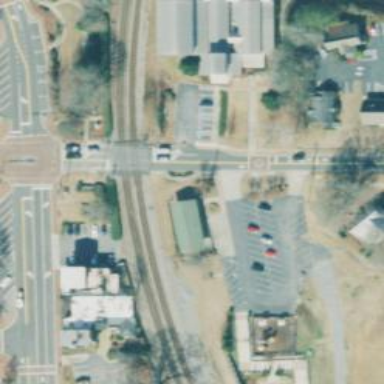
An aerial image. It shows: Railway crossing with lights and diagonal stripes.